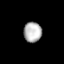
Tissue: lung
Cell type: Epithelial cells
Senescence score: 0.2318
Nuclear area (px): 356
Mean DAPI intensity: 180.222